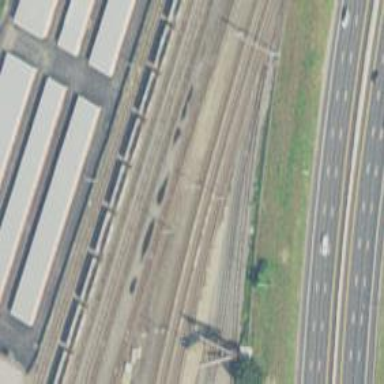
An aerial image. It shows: Railway track with contact lines for electrification.